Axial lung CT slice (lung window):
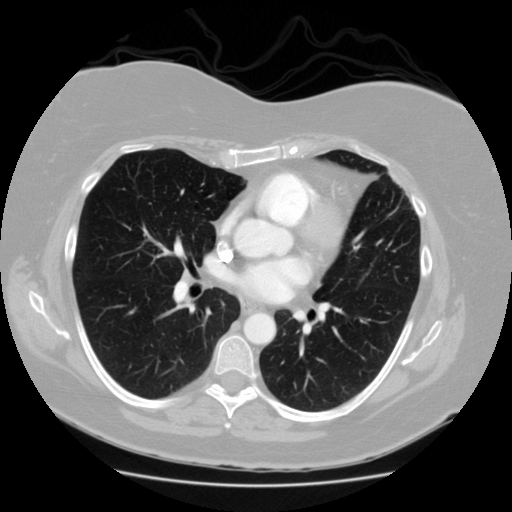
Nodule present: no